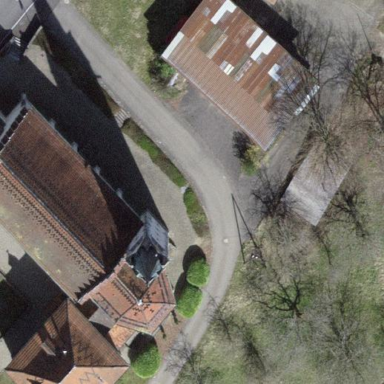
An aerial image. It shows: Building that is place of worship.